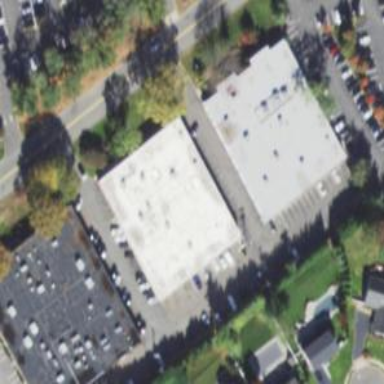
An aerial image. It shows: Commercial building.